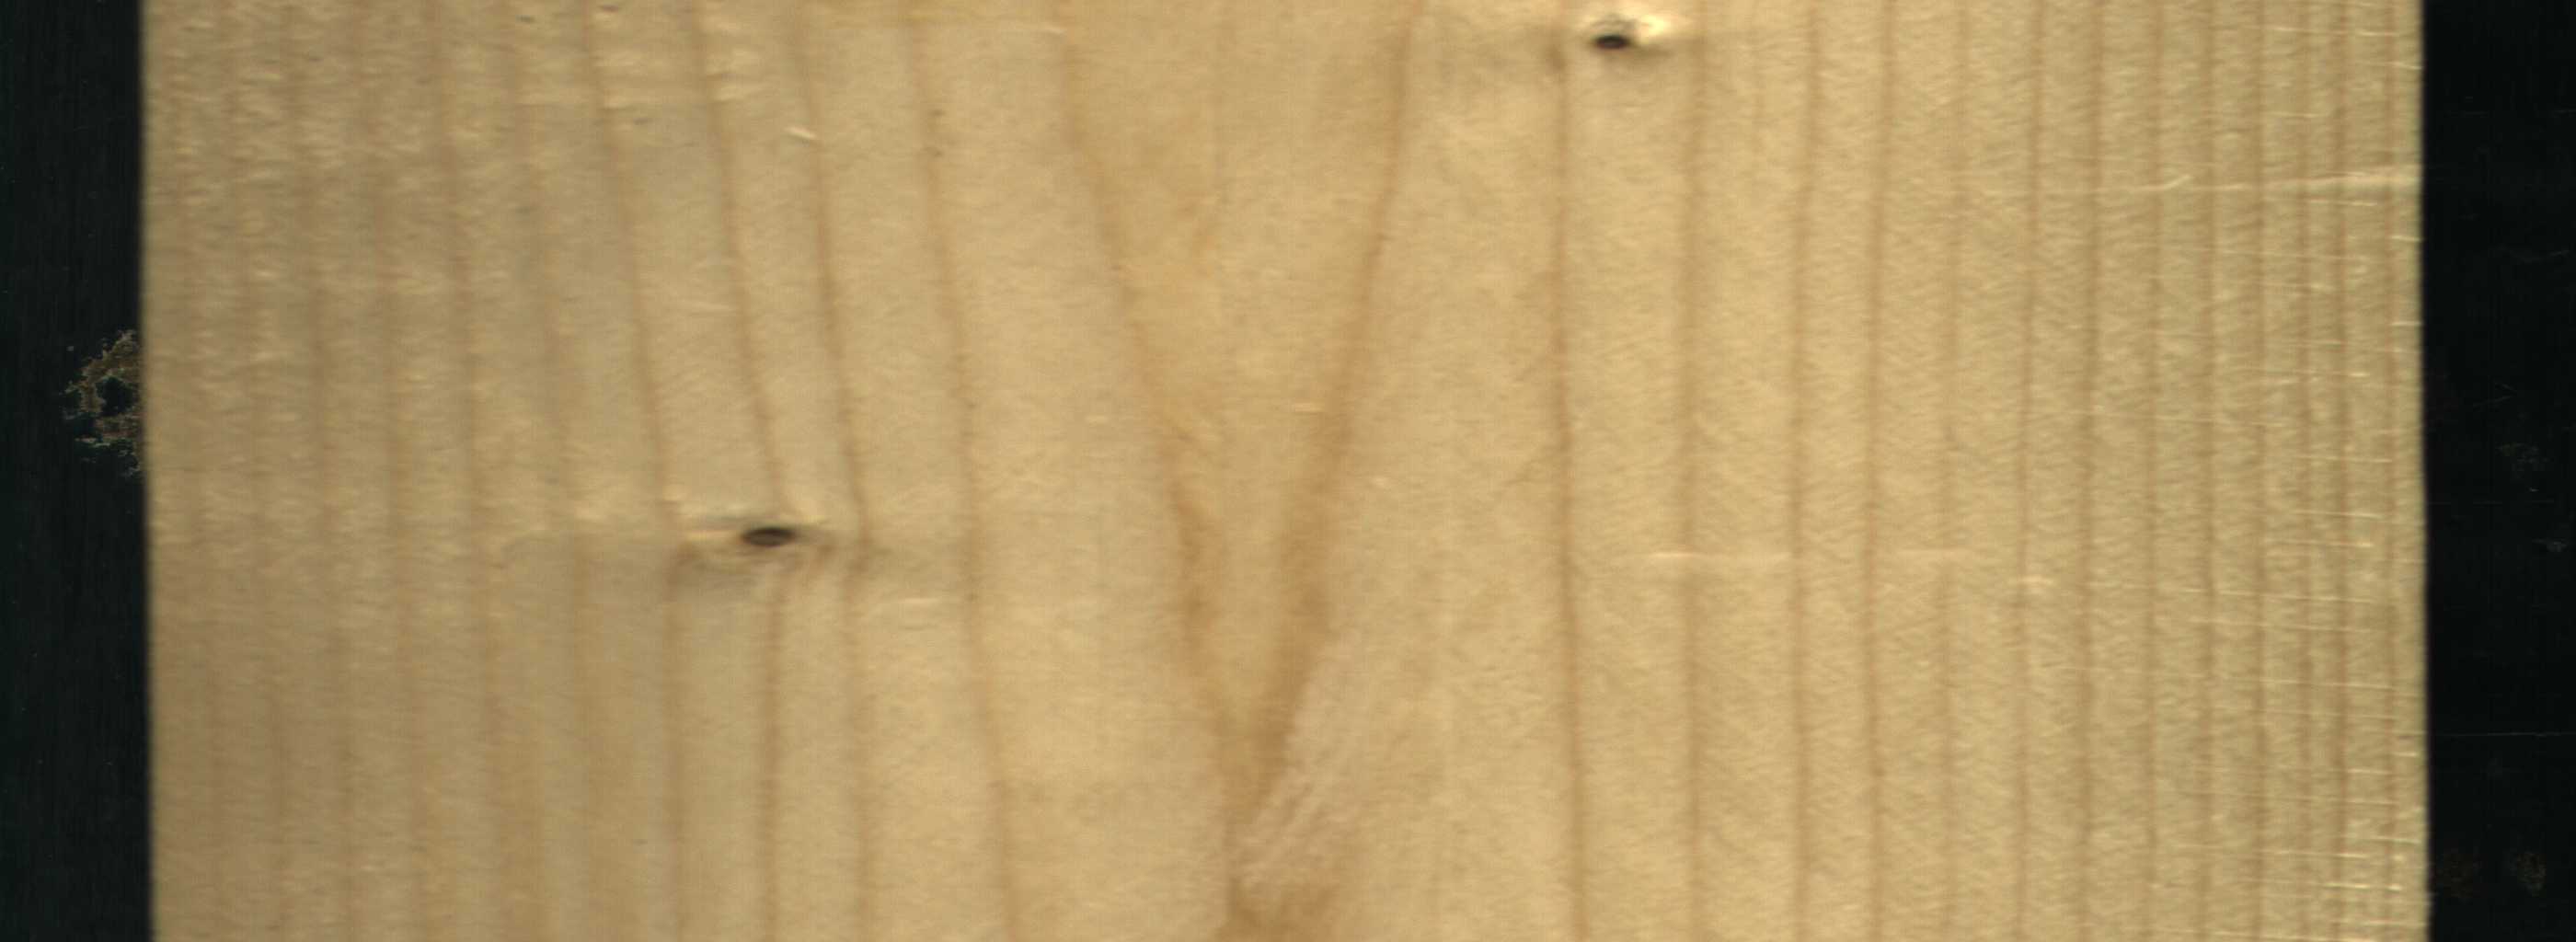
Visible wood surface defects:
Dead_Knot
Dead_Knot